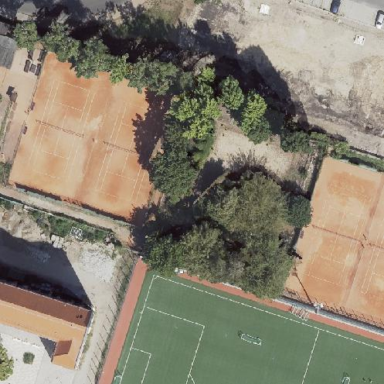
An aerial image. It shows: Sports centre featuring tennis court enclosed by fence.